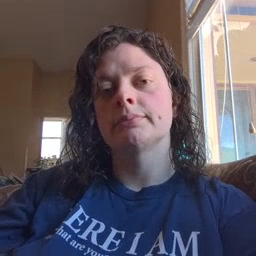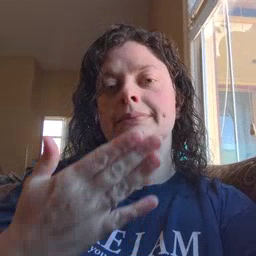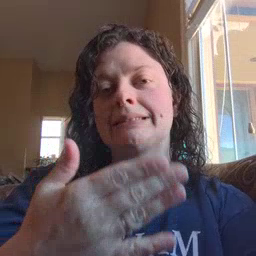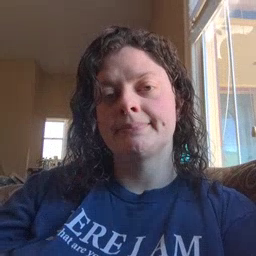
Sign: mitten